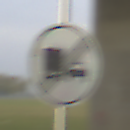
Verkehrszeichen: EndeUeberholverbotKraftfahrzeuge
Umgebung: Outdoor, Suburban
Tageszeit: SunriseSunset
Wetter: PartlyCloudy
Licht: Natural
Jahreszeit: NotSpecified
Kontrast: MediumContrast